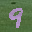
Label: 9